Field crop: maize
Growth stage: 2
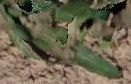
Species: maize